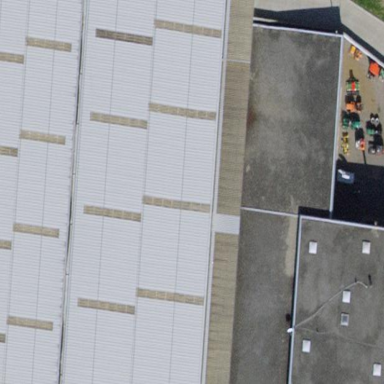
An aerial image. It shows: Industrial building.